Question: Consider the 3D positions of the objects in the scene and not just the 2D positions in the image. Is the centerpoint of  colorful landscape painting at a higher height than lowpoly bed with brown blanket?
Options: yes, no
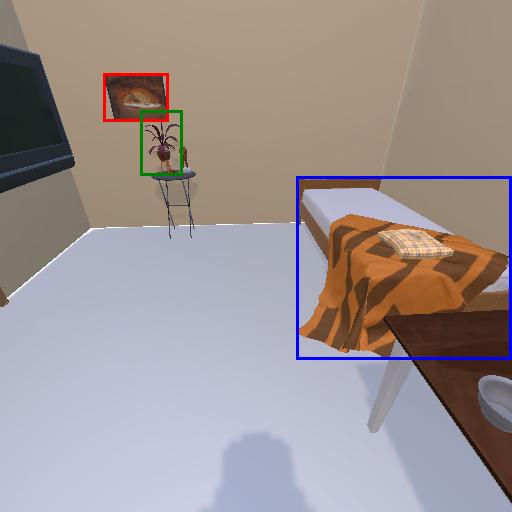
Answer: yes